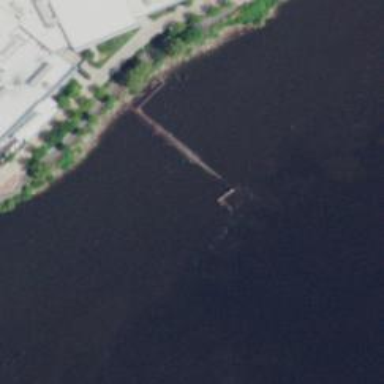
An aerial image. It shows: Man-made pier.